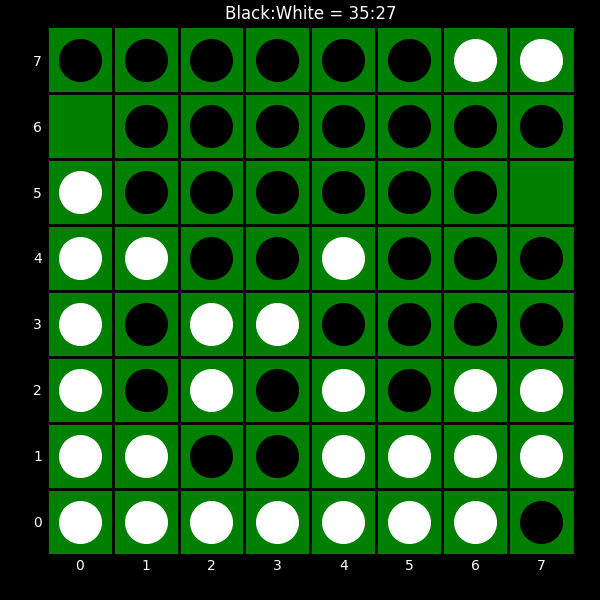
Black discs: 35
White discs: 27